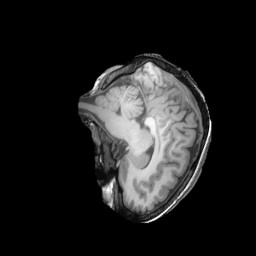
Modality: T1w
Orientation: sagittal
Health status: ill
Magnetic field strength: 3 T